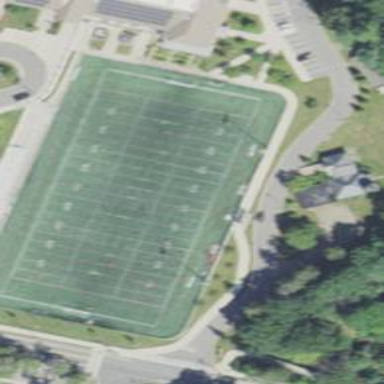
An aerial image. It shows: American football pitch for leisure and sport activities.